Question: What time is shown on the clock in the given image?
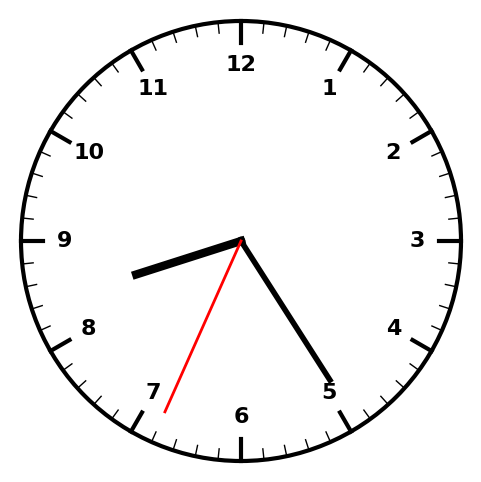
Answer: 08:24:34